Field crop: maize
Growth stage: 2
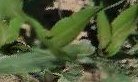
Species: maize